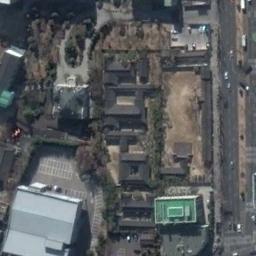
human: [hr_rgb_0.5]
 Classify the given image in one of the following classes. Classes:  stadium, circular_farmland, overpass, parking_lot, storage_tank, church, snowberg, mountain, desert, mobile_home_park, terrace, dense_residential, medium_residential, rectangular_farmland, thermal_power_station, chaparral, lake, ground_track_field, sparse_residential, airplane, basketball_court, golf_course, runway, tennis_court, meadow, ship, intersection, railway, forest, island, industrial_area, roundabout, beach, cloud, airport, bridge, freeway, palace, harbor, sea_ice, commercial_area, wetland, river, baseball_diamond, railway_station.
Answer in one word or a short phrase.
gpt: palace